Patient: sex F, age 67
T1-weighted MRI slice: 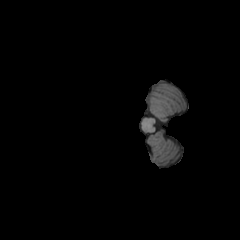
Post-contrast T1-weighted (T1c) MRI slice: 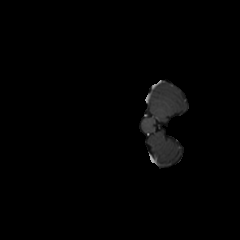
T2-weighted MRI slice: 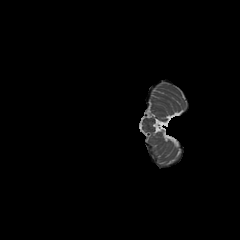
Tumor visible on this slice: no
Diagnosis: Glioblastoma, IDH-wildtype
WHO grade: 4